Field crop: maize
Growth stage: 1
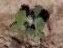
Species: chenopodium